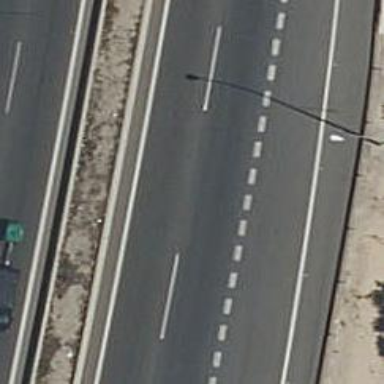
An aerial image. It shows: View of motorway.